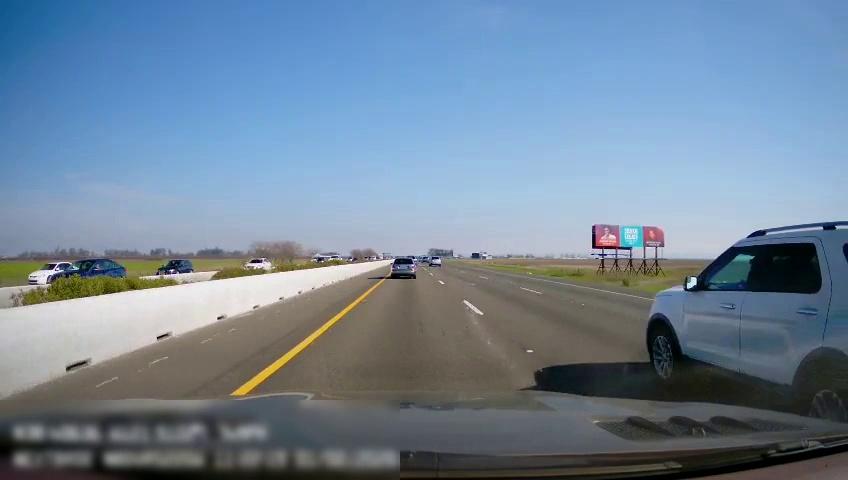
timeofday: Day
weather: Sunny
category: Drivable Space
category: Vehicles | SUV
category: Vehicles | Car
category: Vehicles | Car
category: Vehicles | Car
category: Vehicles | Car
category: Vehicles | Car
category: Vehicles | Car
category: Vehicles | Truck
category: Vehicles | Car
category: Lanes | Current Lane
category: Lanes | Alternate Lane
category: Lanes | Current Lane
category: Lanes | Alternate Lane
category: Lanes | Alternate Lane